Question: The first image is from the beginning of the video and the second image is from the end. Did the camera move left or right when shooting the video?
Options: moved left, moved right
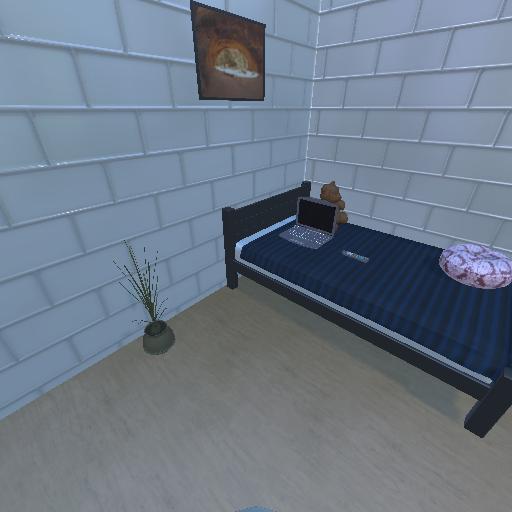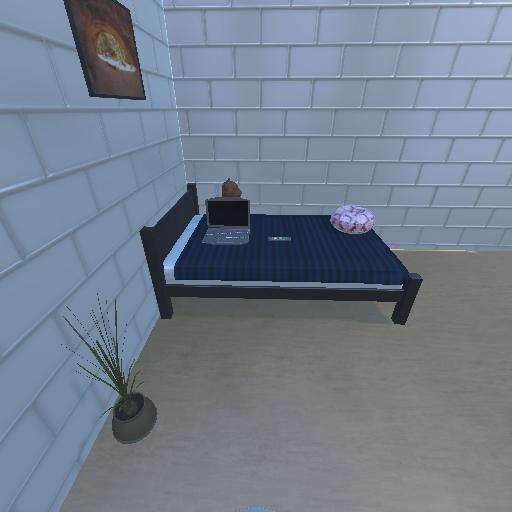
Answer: moved left